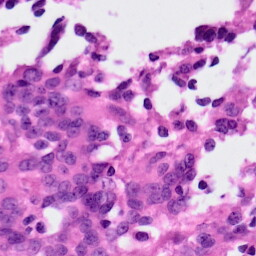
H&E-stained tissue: Ovarian